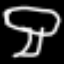
Label: mushroom